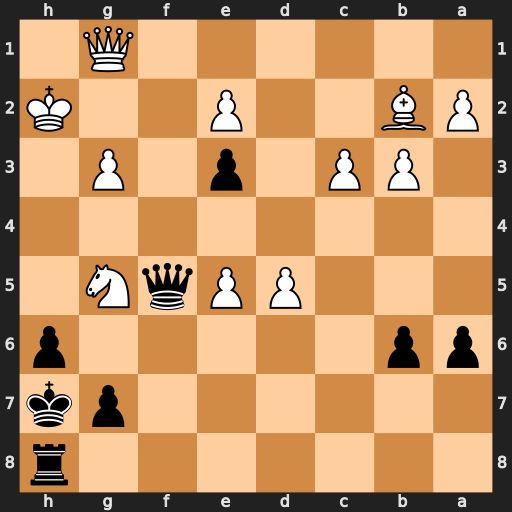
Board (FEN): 7r/6pk/pp5p/3PPqN1/8/1PP1p1P1/PB2P2K/6Q1
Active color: b
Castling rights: -
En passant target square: -
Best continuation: hxg5 Qxe3 Qf1